Current action and preconditions to check: trajectory_clear

Your task: For each precondition in the list above, predict whether it will hold at this action.

Consider the current scene as observed from the mobile robot's camera, and analyze the predicted future states of all dynamic agents (e.g., people, animals, vehicles, or any moving entities) within the NEXT SECOND.

IMPORTANT: Only answer "very likely" if you are absolutely certain—based on strong, clear evidence—that a dynamic agent will violate the precondition in the predicted future state. Do NOT answer "very likely" for unlikely, ambiguous, or low-probability risks.

Ask yourself for each precondition: Is there a high probability, with clear and convincing evidence, that the predicted future states of any dynamic agent will interfere with the predicted future state of the currently executing action within the NEXT SECOND, causing that precondition to fail?

Assess the risk level based on these predictions. Use "likely" or "very likely" if motions create a clear risk of interference.

Use "neutral" or "improbable" if agents are nearby but their predicted paths are clearly diverging or non-conflicting.

Failure Risk Categories: "very improbable", "improbable", "neutral", "likely", "very likely"

Answer Format: Output ONLY the probability_of_failure value from these categories: "very improbable", "improbable", "neutral", "likely", "very likely"

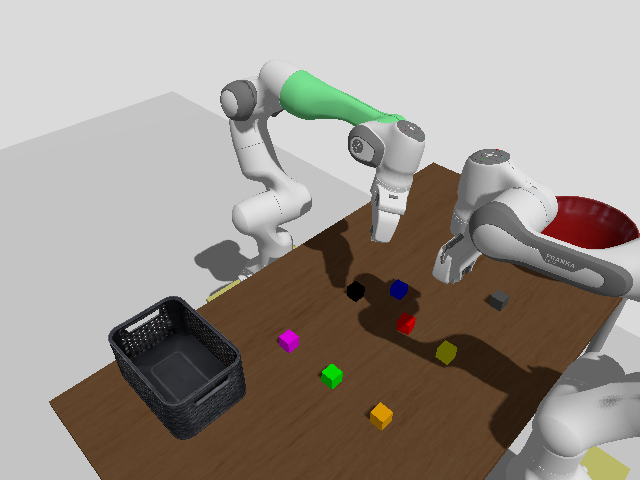

Answer: improbable